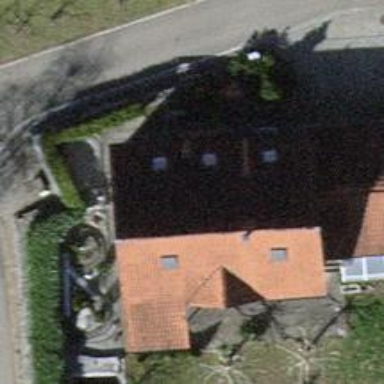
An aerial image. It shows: Gabled house with roof made of roof tiles.